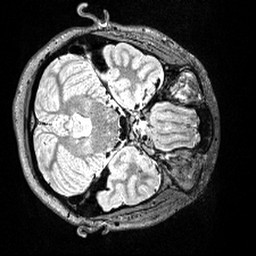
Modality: T2w
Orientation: axial
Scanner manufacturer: siemens
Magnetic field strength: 3 T
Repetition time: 3.2 s
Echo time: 0.566 s